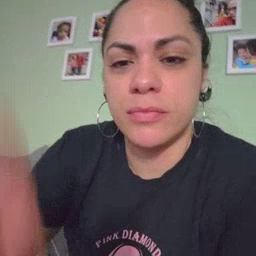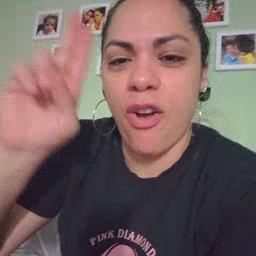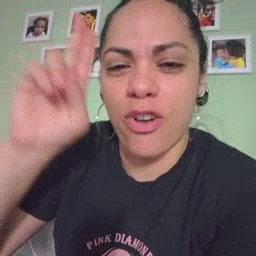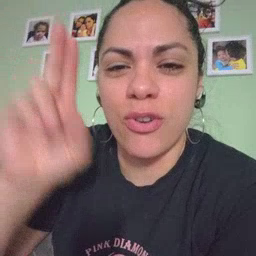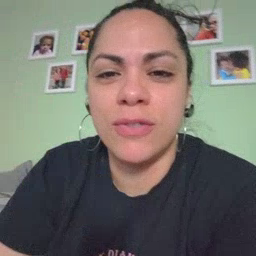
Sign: uncle